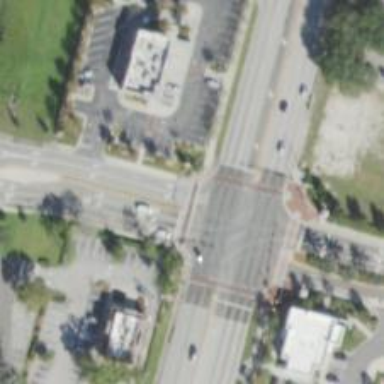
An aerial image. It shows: Marked road crossing.